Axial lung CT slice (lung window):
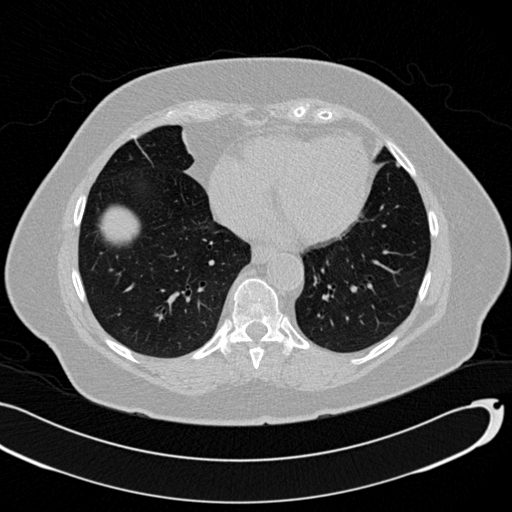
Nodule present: no